Question: If I have two 'java.awt.geom.Area''s made out of the union of various simple Shapes (Polygons and Ellipses), is there a method out there to find the distance (i.e. closest distance) between the two Areas?
To clarify: suppose I have two arbitrary Areas, each of which is created from the union of shapes of any sort:
'''
//Define the first area
Area a = new Area(new Ellipse2D.Double(50, 50, 100, 100));
a.add(new Area(new Rectangle2D.Double(100, 100, 100, 100)));
//Define the second area
Area b = new Area(new Ellipse2D.Double(200, 300, 100, 100));
b.add(new Area(new Ellipse2D.Double(250, 250, 100, 100)));
'''
What I want is a method 'getDistance(Area a, Area b)' that gives me a double representing the shortest distance between any point in Area a and any point in Area b. Here's an image of the above two Areas with a line in blue indicating the distance I'm interested in:

Is there a method out there to do this? If not, how might I implement one?
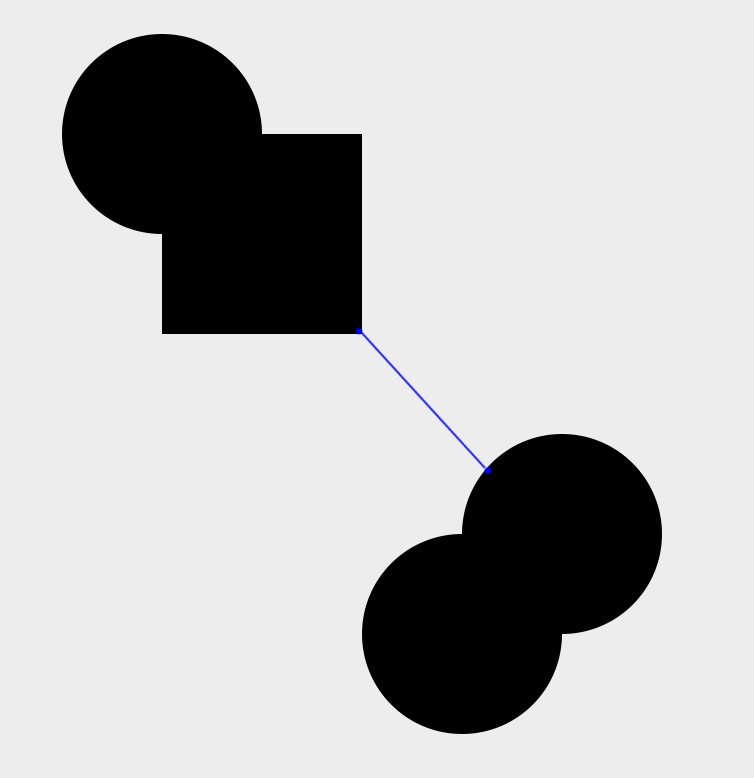
Answer: There doesn't seem to be a method that does that exactly; however, using 'PathIterator's, you should be able to compare point to point along the outline of the shapes and find the distance manually.
<URL>
<URL> describes how you could efficiently implement this to avoid the quadratic obvious implementation.